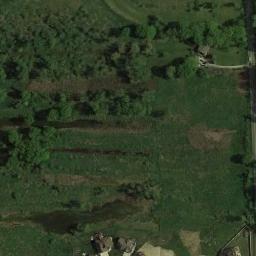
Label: meadow